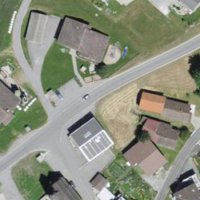
EUNIS habitat code: 54
Species observed at this site:
Tachymarptis melba
Oenanthe oenanthe
Saxicola rubetra
Linaria cannabina
Emberiza citrinella
Turdus pilaris
Phoenicurus ochruros
Fringilla coelebs
Lanius collurio
Turdus torquatus
Falco tinnunculus
Motacilla alba